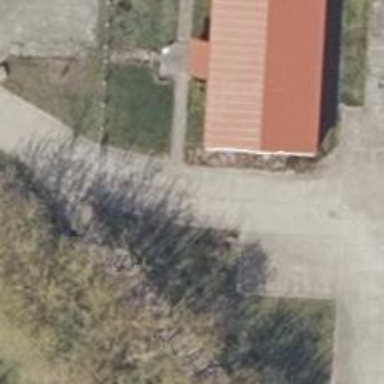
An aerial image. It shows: Concrete driveway with surface made of concrete plates.